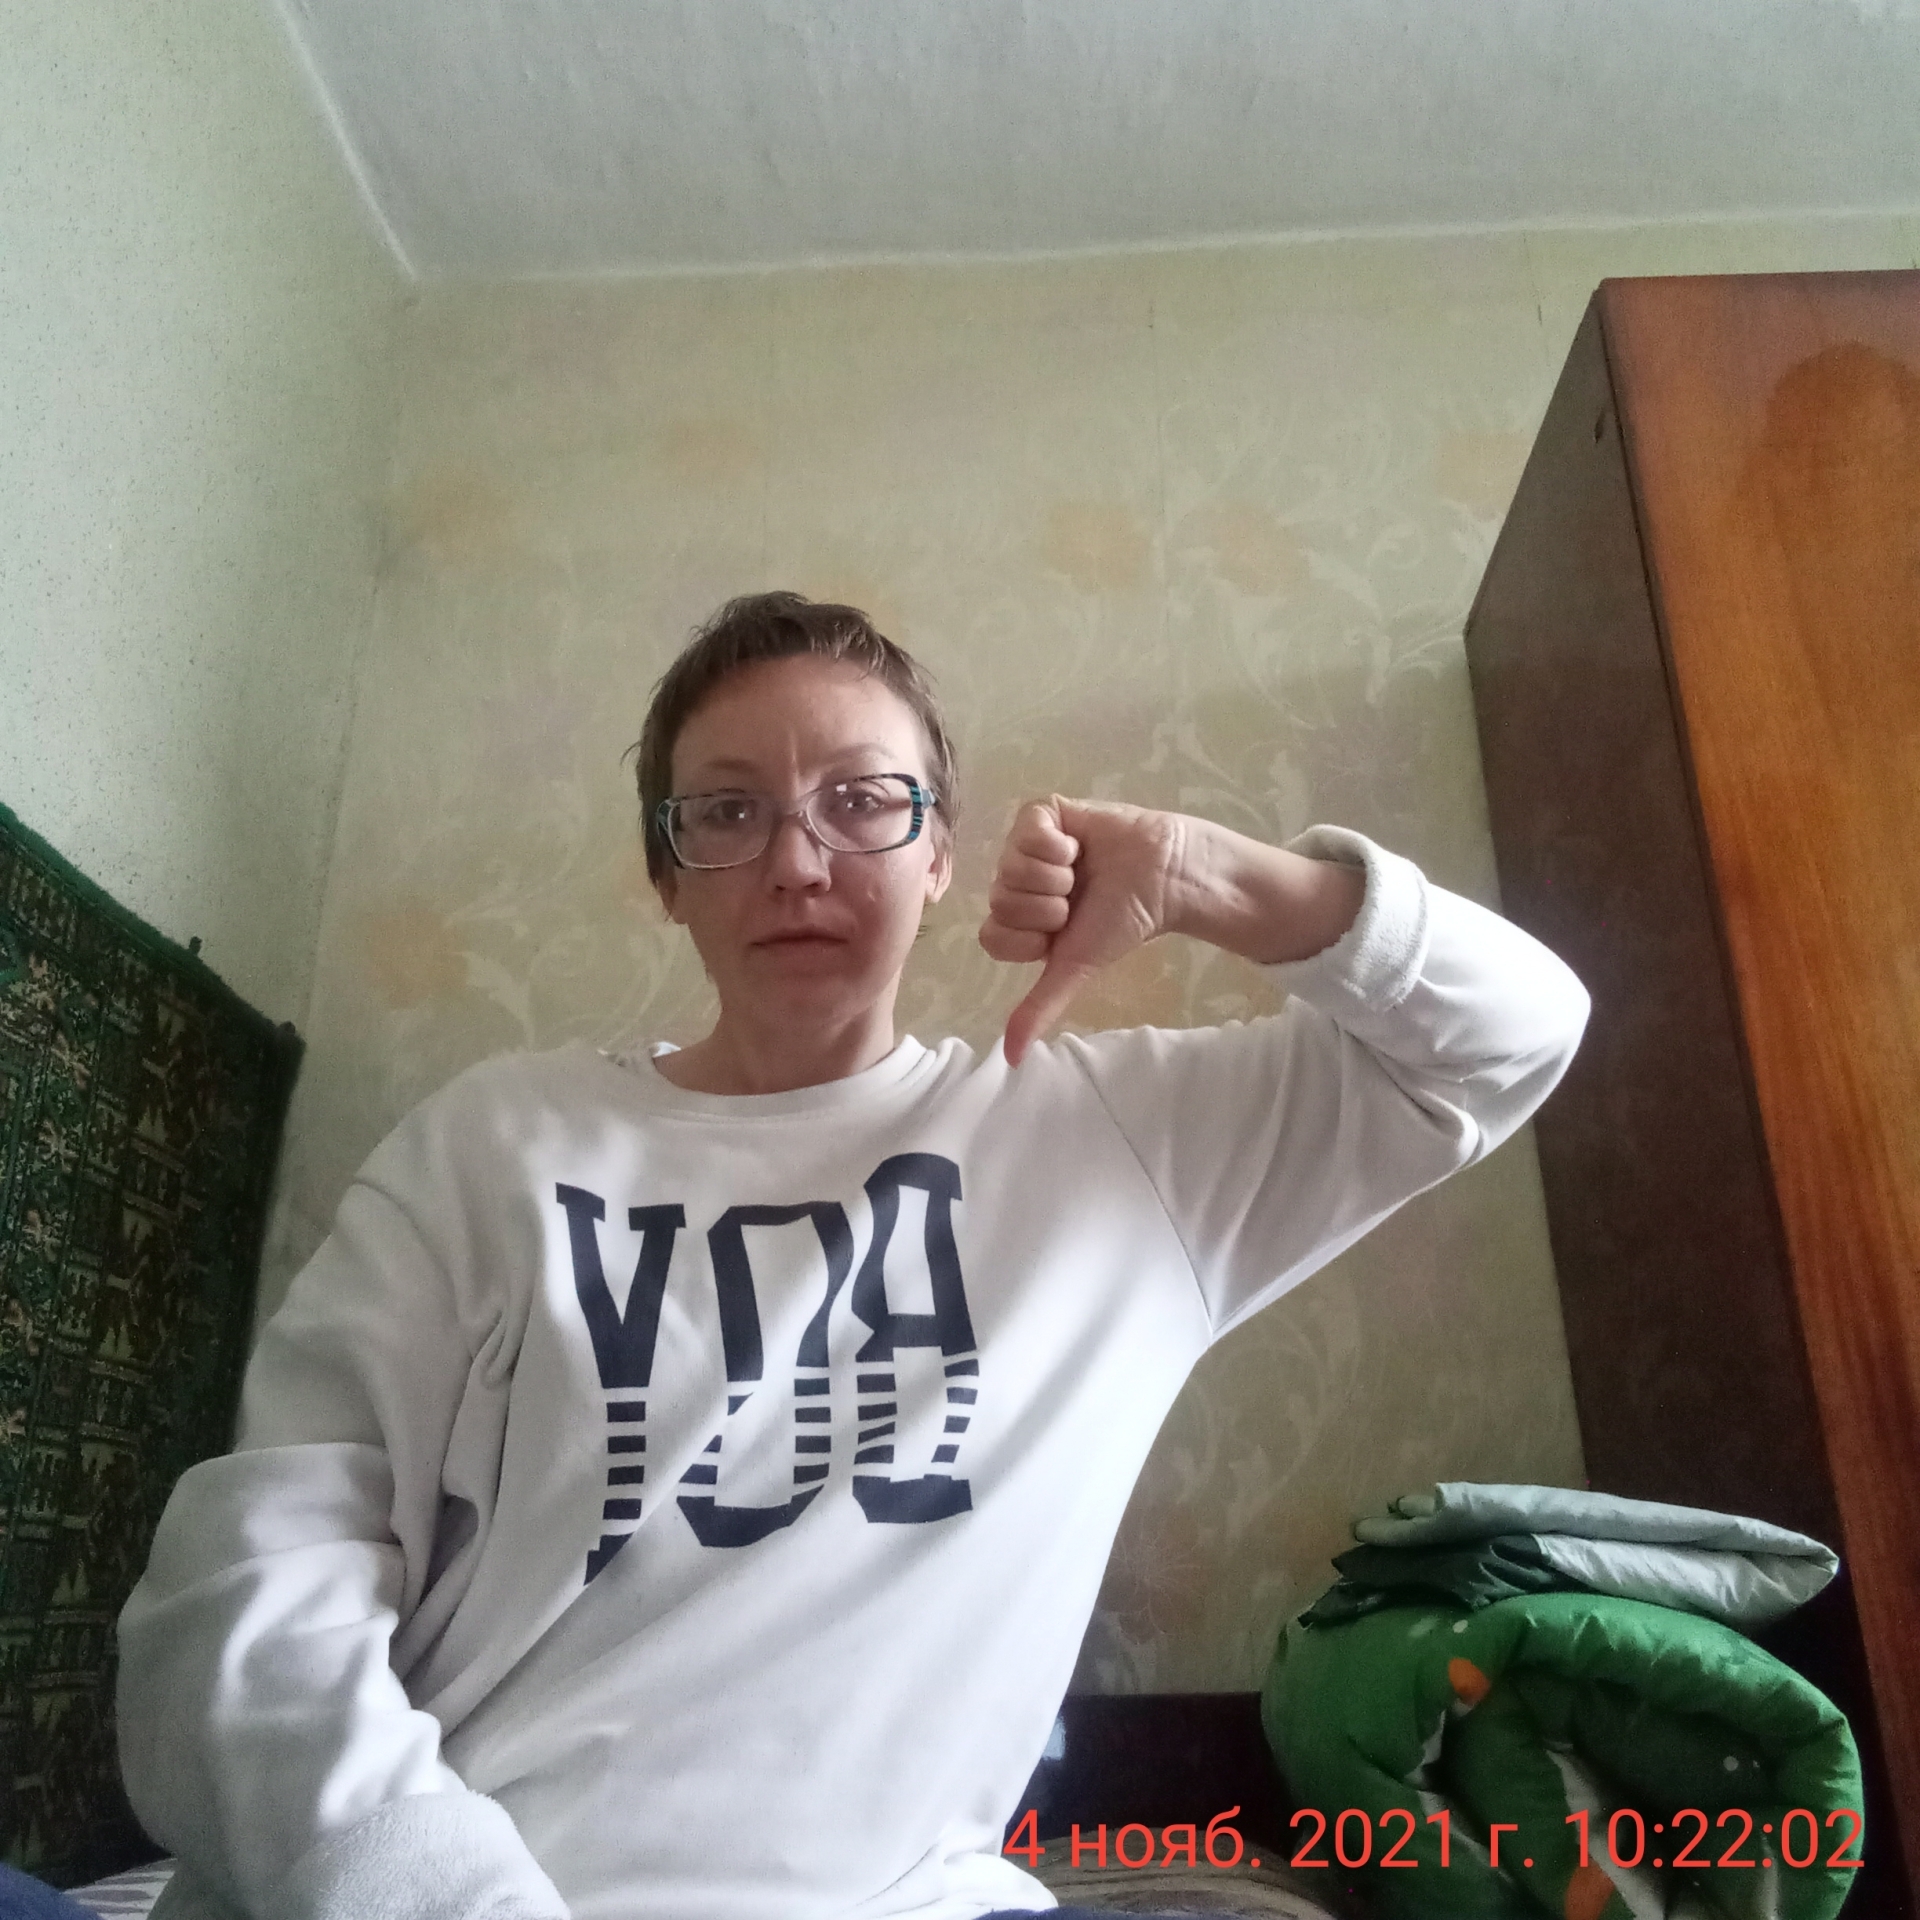
Label: noise